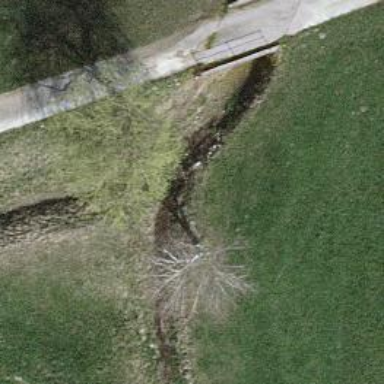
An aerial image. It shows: Ditch in the surroundings.